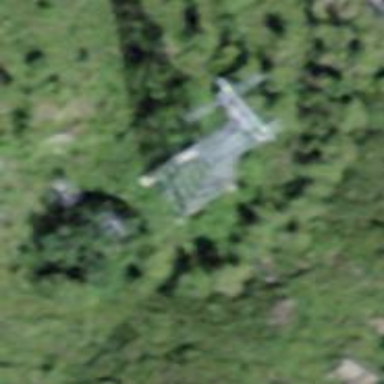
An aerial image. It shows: Pylon used for aerialway.